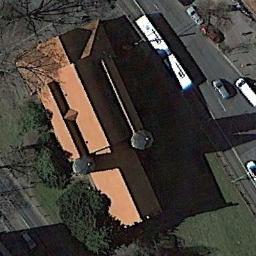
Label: church